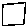
Label: square